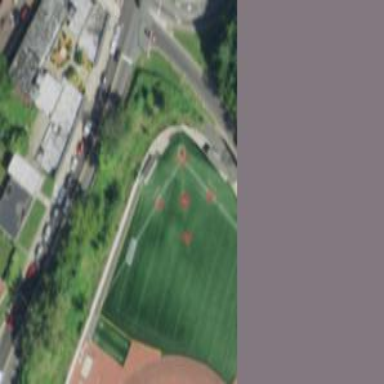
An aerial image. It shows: Baseball pitch for leisure land.